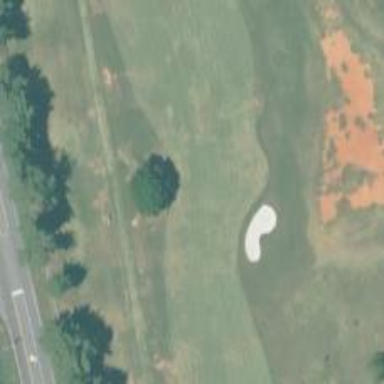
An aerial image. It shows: Golf fairway surrounded by grass.